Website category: phone
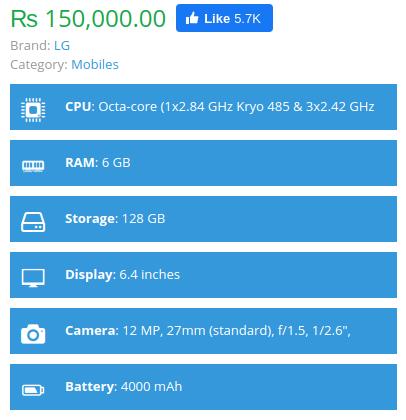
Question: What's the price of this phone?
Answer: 150,000.00

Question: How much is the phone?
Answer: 150,000.00

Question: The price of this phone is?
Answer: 150,000.00

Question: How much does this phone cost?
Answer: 150,000.00

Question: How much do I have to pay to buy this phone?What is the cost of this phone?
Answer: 150,000.00

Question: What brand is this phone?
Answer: LG

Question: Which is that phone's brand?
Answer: LG

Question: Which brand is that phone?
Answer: LG

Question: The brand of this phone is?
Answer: LG

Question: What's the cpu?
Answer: Octa-core (1x2.84 GHz Kryo 485 & 3x2.42 GHz Kryo 485 & 4x1.8 GHz Kryo 485)

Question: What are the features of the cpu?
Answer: Octa-core (1x2.84 GHz Kryo 485 & 3x2.42 GHz Kryo 485 & 4x1.8 GHz Kryo 485)

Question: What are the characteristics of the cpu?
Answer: Octa-core (1x2.84 GHz Kryo 485 & 3x2.42 GHz Kryo 485 & 4x1.8 GHz Kryo 485)

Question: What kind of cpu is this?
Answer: Octa-core (1x2.84 GHz Kryo 485 & 3x2.42 GHz Kryo 485 & 4x1.8 GHz Kryo 485)

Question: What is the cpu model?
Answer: Octa-core (1x2.84 GHz Kryo 485 & 3x2.42 GHz Kryo 485 & 4x1.8 GHz Kryo 485)

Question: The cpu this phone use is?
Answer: Octa-core (1x2.84 GHz Kryo 485 & 3x2.42 GHz Kryo 485 & 4x1.8 GHz Kryo 485)

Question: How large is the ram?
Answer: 6 GB

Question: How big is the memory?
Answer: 6 GB

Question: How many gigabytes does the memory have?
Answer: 6 GB

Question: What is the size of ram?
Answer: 6 GB

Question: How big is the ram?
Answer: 6 GB

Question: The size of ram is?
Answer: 6 GB

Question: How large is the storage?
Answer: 128 GB

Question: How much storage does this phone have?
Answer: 128 GB

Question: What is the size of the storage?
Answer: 128 GB

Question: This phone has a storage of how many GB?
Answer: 128 GB

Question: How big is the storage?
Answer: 128 GB

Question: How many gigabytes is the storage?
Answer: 128 GB

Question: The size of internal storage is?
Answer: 128 GB

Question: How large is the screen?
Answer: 6.4 inches

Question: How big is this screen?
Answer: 6.4 inches

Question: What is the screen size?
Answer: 6.4 inches

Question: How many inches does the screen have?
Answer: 6.4 inches

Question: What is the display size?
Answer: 6.4 inches

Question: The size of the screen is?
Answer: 6.4 inches

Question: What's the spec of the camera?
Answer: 12 MP, 27mm (standard), f/1.5, 1/2.6", 1.4m, 3-axis OIS, dual pixel PDAF 12 MP, 52mm (telephoto), f/2.4, 1.0m, 2x optical zoom, OIS, PDAF 16 MP, 16mm (ultrawide), f/1.9, 1/3.1", 1.0m, no AF

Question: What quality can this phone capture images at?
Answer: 12 MP, 27mm (standard), f/1.5, 1/2.6", 1.4m, 3-axis OIS, dual pixel PDAF 12 MP, 52mm (telephoto), f/2.4, 1.0m, 2x optical zoom, OIS, PDAF 16 MP, 16mm (ultrawide), f/1.9, 1/3.1", 1.0m, no AF

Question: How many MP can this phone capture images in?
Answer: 12 MP, 27mm (standard), f/1.5, 1/2.6", 1.4m, 3-axis OIS, dual pixel PDAF 12 MP, 52mm (telephoto), f/2.4, 1.0m, 2x optical zoom, OIS, PDAF 16 MP, 16mm (ultrawide), f/1.9, 1/3.1", 1.0m, no AF

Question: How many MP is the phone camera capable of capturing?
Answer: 12 MP, 27mm (standard), f/1.5, 1/2.6", 1.4m, 3-axis OIS, dual pixel PDAF 12 MP, 52mm (telephoto), f/2.4, 1.0m, 2x optical zoom, OIS, PDAF 16 MP, 16mm (ultrawide), f/1.9, 1/3.1", 1.0m, no AF

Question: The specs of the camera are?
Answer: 12 MP, 27mm (standard), f/1.5, 1/2.6", 1.4m, 3-axis OIS, dual pixel PDAF 12 MP, 52mm (telephoto), f/2.4, 1.0m, 2x optical zoom, OIS, PDAF 16 MP, 16mm (ultrawide), f/1.9, 1/3.1", 1.0m, no AF

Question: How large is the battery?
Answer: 4000 mAh

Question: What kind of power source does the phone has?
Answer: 4000 mAh

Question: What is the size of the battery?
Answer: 4000 mAh

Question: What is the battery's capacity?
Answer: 4000 mAh

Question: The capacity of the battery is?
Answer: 4000 mAh